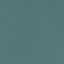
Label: SeaLake